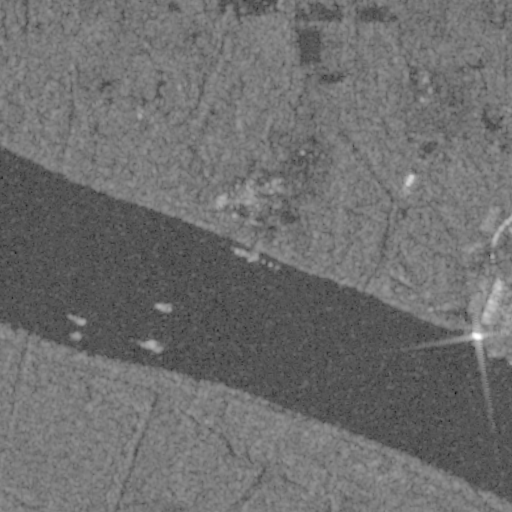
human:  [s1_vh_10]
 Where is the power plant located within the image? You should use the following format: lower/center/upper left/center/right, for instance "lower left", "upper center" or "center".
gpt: The power plant is located in the right of the image.
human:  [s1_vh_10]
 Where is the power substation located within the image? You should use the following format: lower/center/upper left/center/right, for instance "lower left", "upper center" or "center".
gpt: The power substation is located in the center right of the image.
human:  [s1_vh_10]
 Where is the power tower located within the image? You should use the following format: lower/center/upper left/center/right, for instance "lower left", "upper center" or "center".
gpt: The power tower is located in the right of the image.
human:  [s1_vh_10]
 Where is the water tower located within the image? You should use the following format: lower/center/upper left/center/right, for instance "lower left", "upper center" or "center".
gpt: The water tower is located in the center of the image.
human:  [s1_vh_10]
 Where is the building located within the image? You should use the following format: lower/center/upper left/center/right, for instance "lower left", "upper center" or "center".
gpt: The building is located in the upper right of the image.
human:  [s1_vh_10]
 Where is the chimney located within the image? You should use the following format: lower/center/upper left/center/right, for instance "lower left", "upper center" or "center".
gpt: The chimney is located in the center right of the image.
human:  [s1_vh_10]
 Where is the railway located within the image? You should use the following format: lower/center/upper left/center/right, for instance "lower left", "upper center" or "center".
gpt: The railway is located in the upper right of the image.
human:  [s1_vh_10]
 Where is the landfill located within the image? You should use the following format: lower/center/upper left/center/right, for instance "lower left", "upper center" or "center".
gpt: There is no landfill in the image.

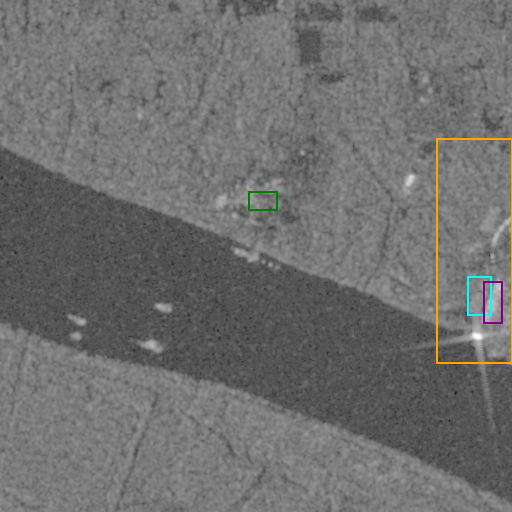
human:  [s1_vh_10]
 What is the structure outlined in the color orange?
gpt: The structure outlined in orange is a power plant.
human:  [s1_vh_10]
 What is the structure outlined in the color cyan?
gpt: The structure outlined in cyan is a power substation.
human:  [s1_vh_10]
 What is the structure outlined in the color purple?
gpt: The structure outlined in purple is a building.
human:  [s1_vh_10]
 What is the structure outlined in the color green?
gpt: The structure outlined in green is a building.
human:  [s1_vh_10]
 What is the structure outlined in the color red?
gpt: There is no red outline.